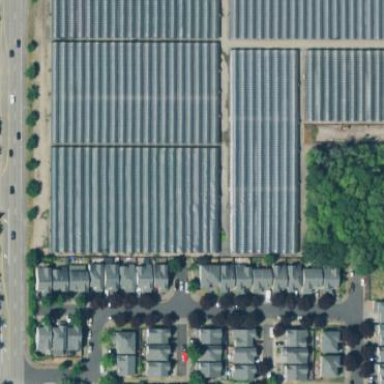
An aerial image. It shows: Greenhouse.